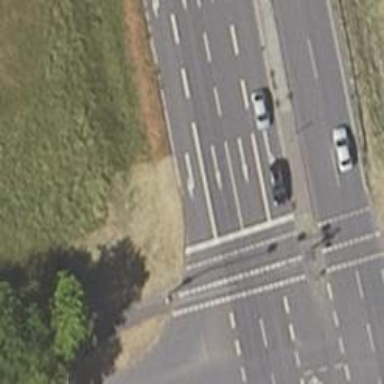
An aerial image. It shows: Road with traffic signals.